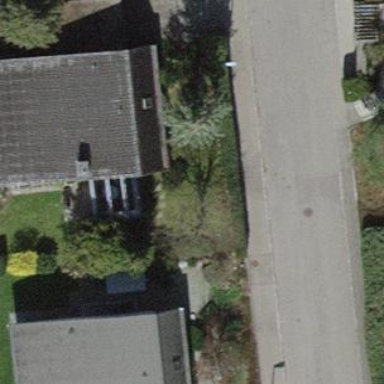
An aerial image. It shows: Detached building with saltbox tile roof.